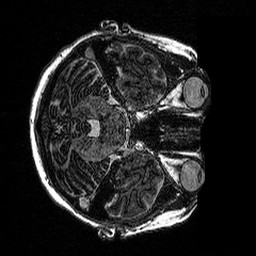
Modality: MP2RAGE
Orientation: axial
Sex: female
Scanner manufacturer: siemens
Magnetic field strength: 3 T
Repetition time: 5 s
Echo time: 0.00292 s